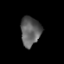
Tissue: lung
Cell type: Epithelial cells
Senescence score: 0.1585
Nuclear area (px): 572
Mean DAPI intensity: 94.678